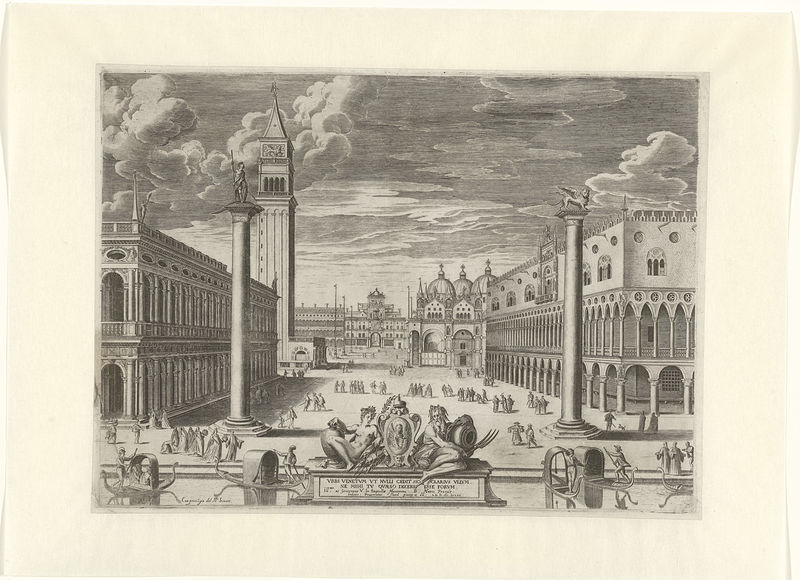
Titel: Gezicht op Piazzetta te Venetië
Künstler: Pieter de (I) Jode
Standort: Amsterdam
Institution: Rijksmuseum
Schlagwörter: flügel, himmel, mann, nackt, wasser, wolken, menschen, stadt, fenster, frau, skizze, säulen, zeichnung, gebäude, bart, brunnen, turm, engel, schiff, schiffe, schrift, fassade, venedig, platz, figuren, kuppel, stadtansicht, bögen, palast, radierung, allegorie, wappen, löwe, säulengang, schirft, gondeln, markusplatz, forke, neptunbrunnen, falbeltier